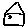
Label: house